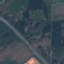
Label: Highway